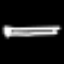
Label: pencil